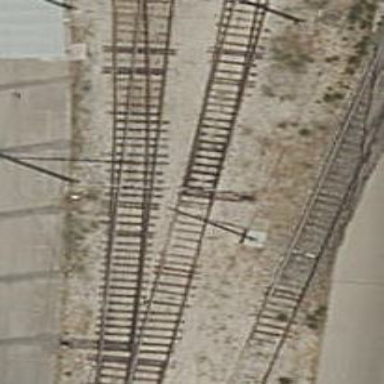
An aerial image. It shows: Rail yard with electrified contact lines for the trains.